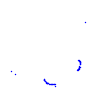
Particle: kaon